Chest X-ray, PA view. Patient: 39 years old, sex F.
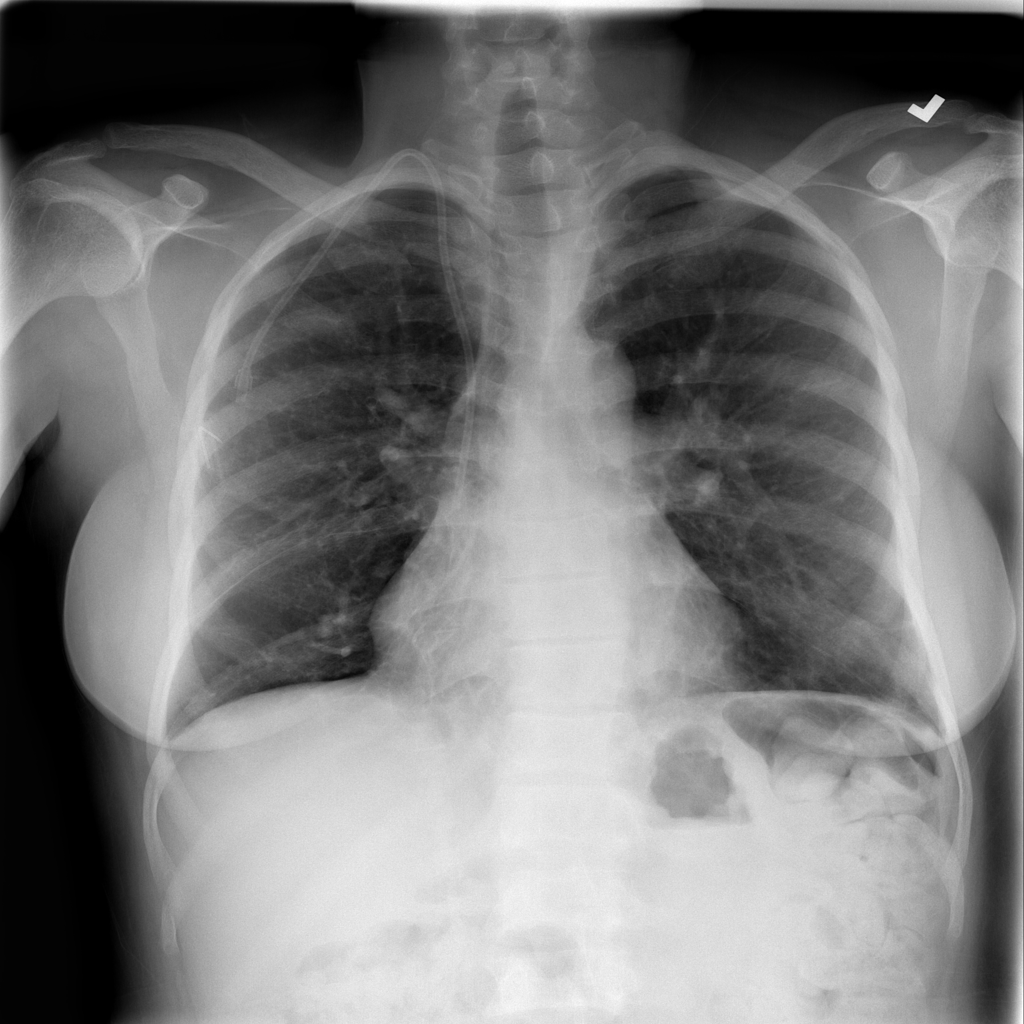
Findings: No Finding